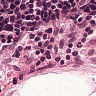
Metastatic tissue present: no